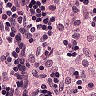
Metastatic tissue present: no